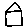
Label: house